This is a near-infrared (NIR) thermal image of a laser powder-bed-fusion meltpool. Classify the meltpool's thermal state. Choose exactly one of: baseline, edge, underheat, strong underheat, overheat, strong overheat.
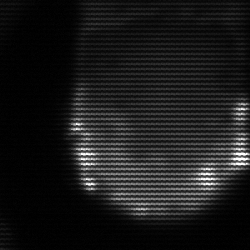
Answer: edge